Interaction volume radius: 10 \u00c5
Interaction volume height: 10 \u00c5
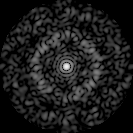
Disorder parameter: 0.8324